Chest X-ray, PA view. Patient: 33 years old, sex M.
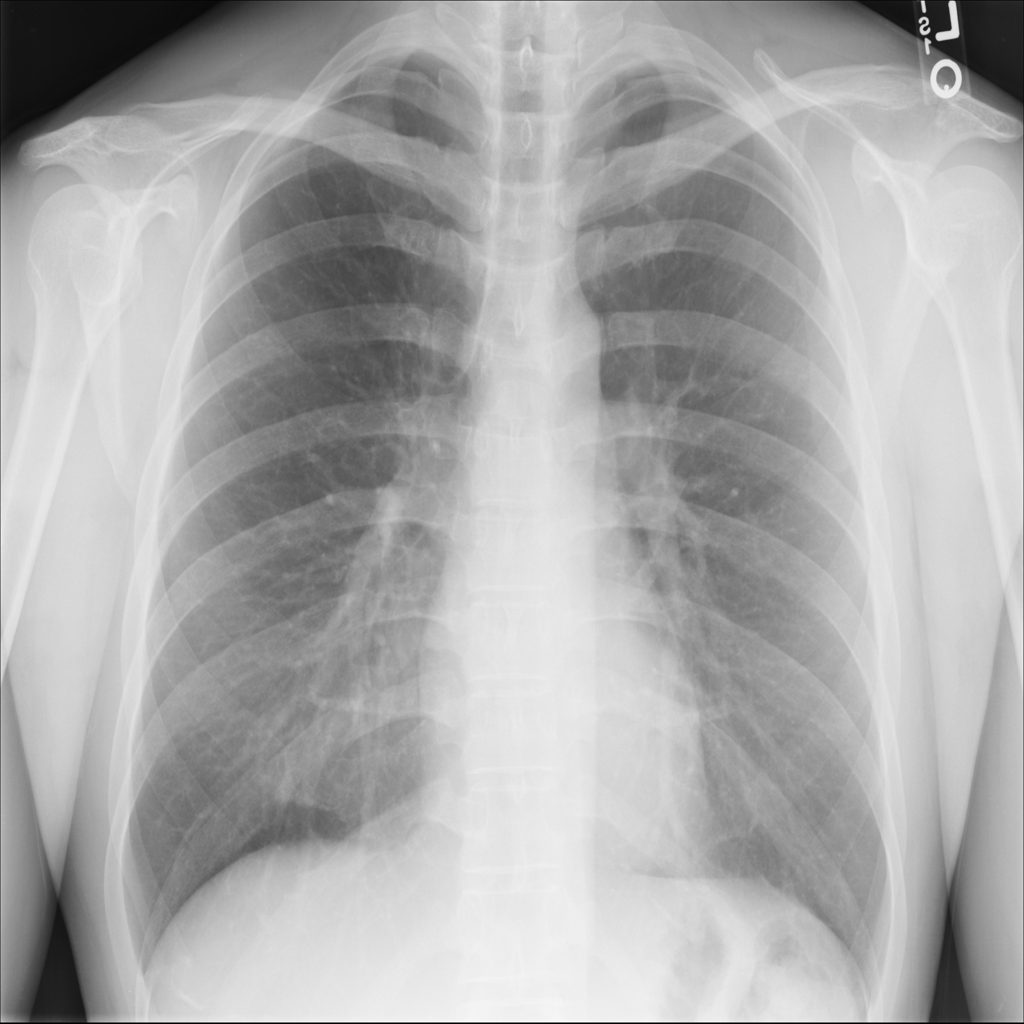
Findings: No Finding